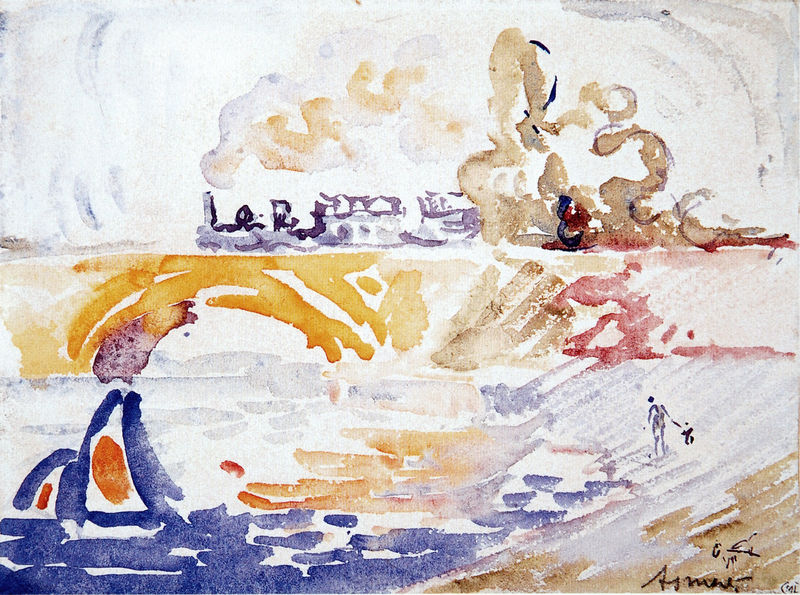
Titel: Le Viaduc d'Asnières
Künstler: Paul Signac
Standort: Paris
Institution: Musée du Louvre
Schlagwörter: baum, berg, blau, feuer, himmel, mann, meer, wasser, weiß, wolken, aquarell, bäume, fluss, gelb, landschaft, menschen, ocker, sand, see, stadt, teich, ufer, braun, bunt, frau, orange, zeichnung, hund, rot, wolke, beige, mensch, signatur, bach, häuser, brücke, gewässer, qualm, rauch, sonne, eltern, kind, mutter, paar, personen, vater, person, rosa, boot, schornstein, schiff, schrift, segelboot, strand, welle, wellen, papier, bogen, abstrakt, farben, hang, zug, dunst, lila, violett, wasserfarbe, baby, figuren, wagen, bogenbrücke, böschung, dampf, turner, wogen, blue, red, painting, yellow, maler, brown, bögen, tusche, wasserfarben, spaziergang, lava, vulkan, buchstabe, buchstaben, worte, wägen, pinsel, tinte, fisch, smoke, man, sky, wanderer, bahn, eisenbahn, eisenbahnbrücke, lok, lokomotive, boat, ocean, sea, water, dampflok, dampflokomotive, schiene, schienen, signac, fontäne, viadukt, spaziergänger, joch, dog, walking, wort, beach, abstract, angler, brückenbogen, ebenen, watercolor, factory, waggon, signature, dampfbahn, eisenbahnzug, wagon, wörter, zugbrücke, zugfahrt, smog, figure, steam, paint, train, kid, pineslduktus, abstrac, orane, whale, dolphin